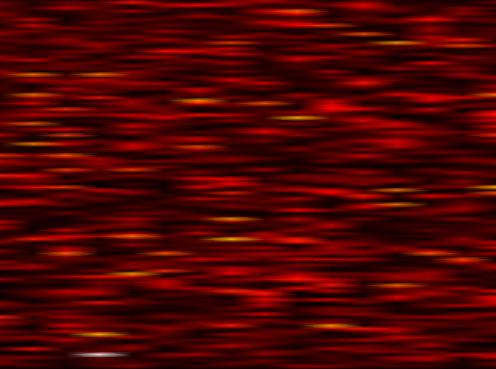
Label: FOFDM